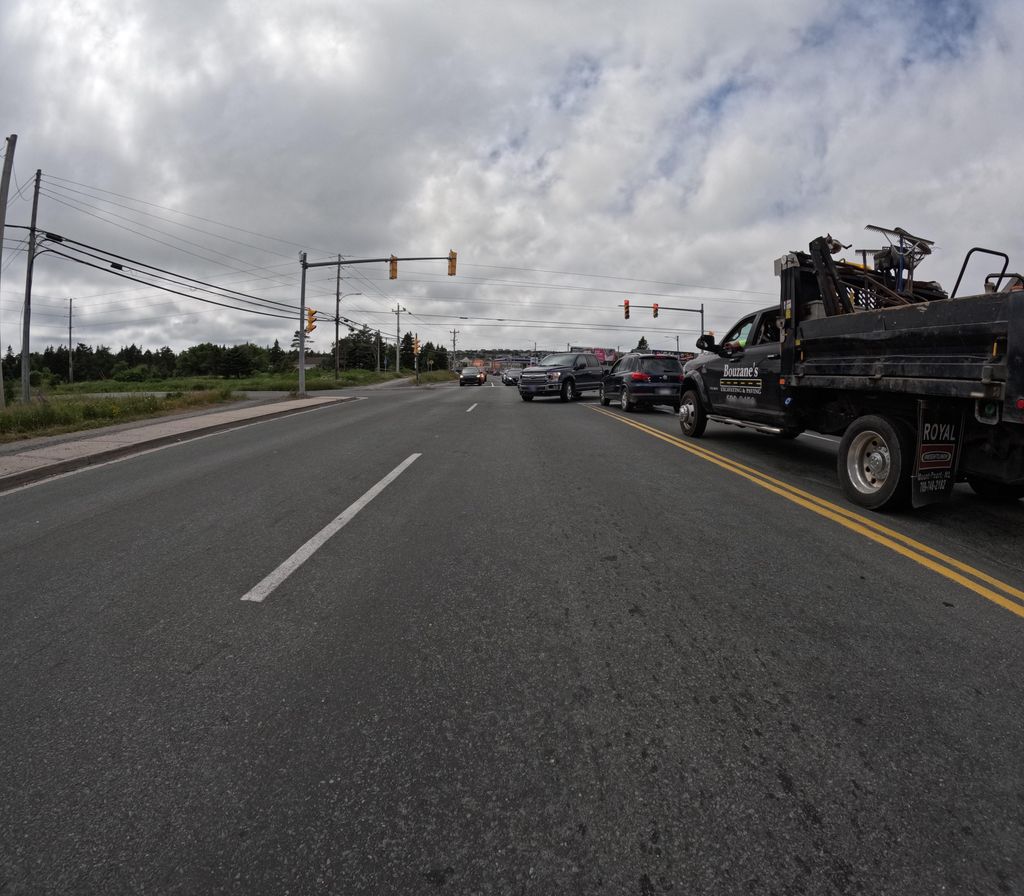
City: st_johns